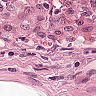
Metastatic tissue present: no